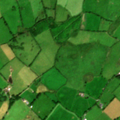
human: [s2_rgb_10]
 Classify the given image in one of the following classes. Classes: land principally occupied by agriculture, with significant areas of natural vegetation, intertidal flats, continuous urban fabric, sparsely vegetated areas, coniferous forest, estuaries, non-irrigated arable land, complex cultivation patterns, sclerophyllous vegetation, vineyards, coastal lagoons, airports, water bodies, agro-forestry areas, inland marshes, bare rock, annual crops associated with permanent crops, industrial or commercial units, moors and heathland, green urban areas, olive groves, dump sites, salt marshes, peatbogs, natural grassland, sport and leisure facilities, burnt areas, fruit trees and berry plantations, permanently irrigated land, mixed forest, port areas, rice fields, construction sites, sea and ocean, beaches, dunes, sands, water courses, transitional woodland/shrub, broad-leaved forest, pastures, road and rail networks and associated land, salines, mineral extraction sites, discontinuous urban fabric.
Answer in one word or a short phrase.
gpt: pastures